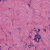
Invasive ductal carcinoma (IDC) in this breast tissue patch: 1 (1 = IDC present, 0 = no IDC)